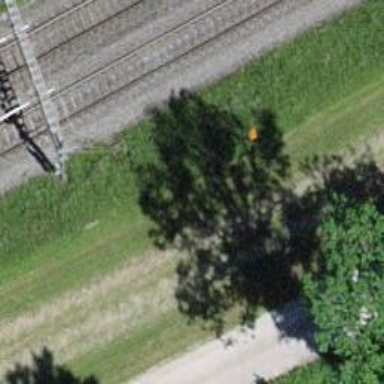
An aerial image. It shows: Aerial marker colored orange.